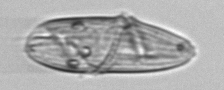
Label: Gyrodinium